Field crop: maize
Growth stage: 2
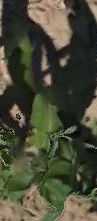
Species: maize